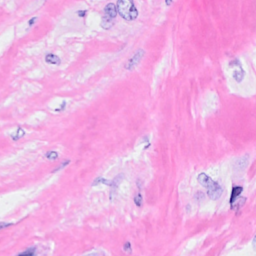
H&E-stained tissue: Breast